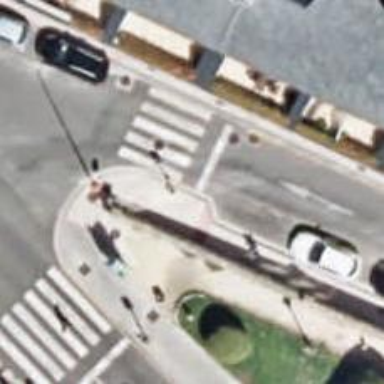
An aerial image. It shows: Traffic signals at road crossing.